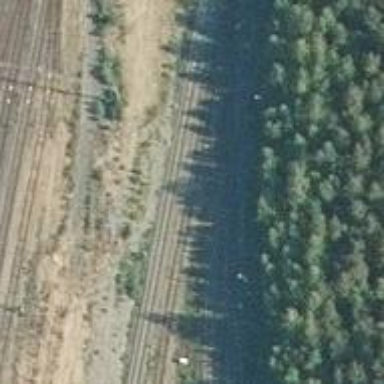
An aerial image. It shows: Railway yard used for servicing trains.